Interaction volume radius: 5 \u00c5
Interaction volume height: 10 \u00c5
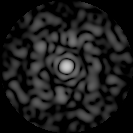
Disorder parameter: 0.8444